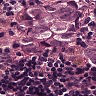
Metastatic tissue present: yes